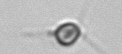
Label: Acanthoica_quattrospina